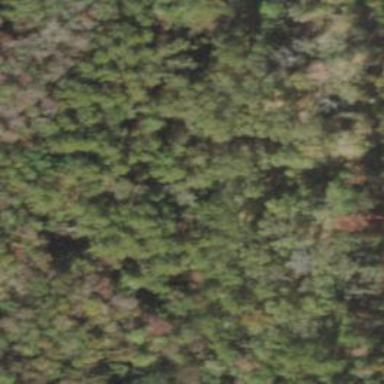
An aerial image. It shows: Mixed leaf woodland.